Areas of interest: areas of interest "Specialty Commercial Street"
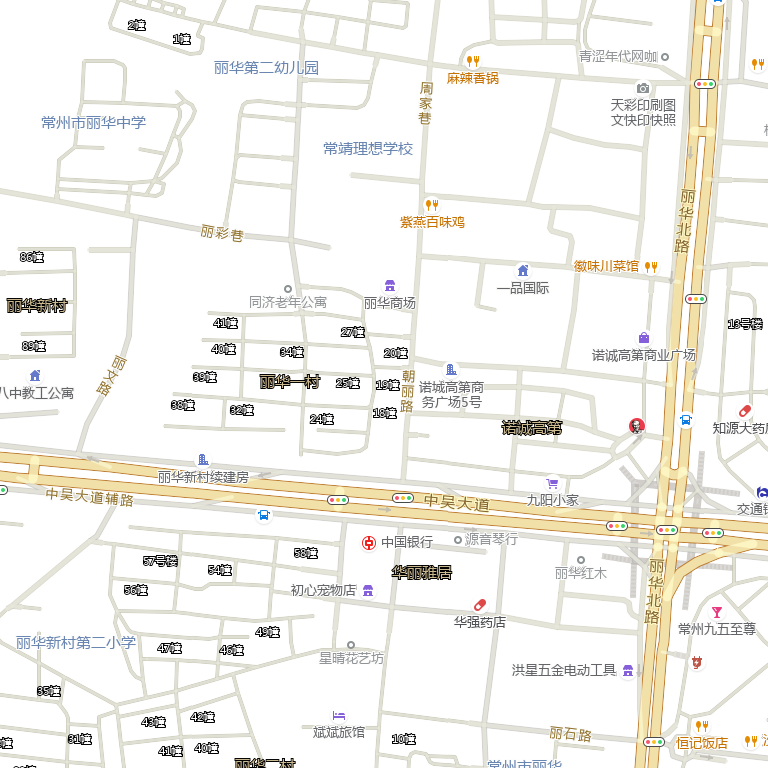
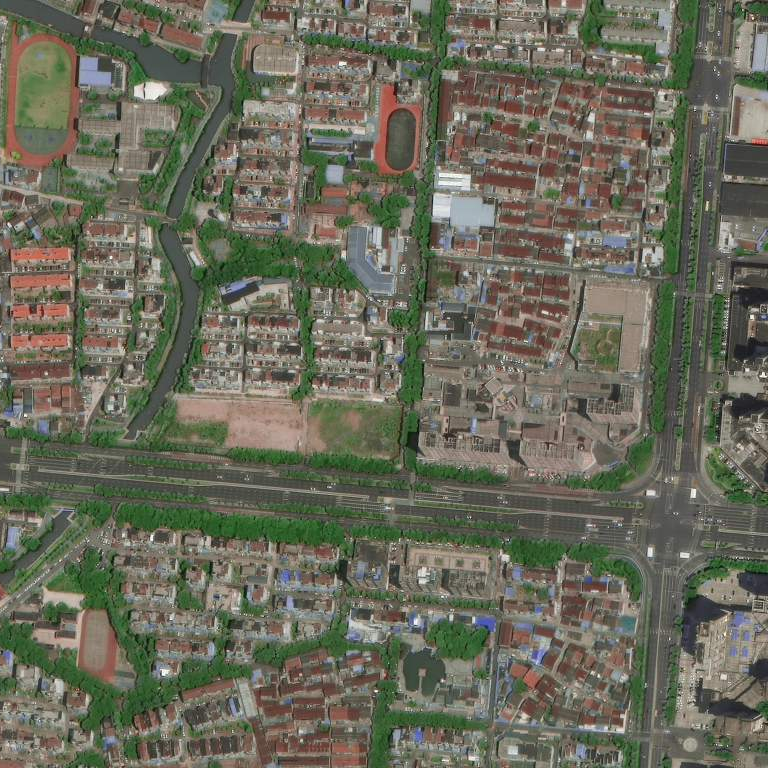